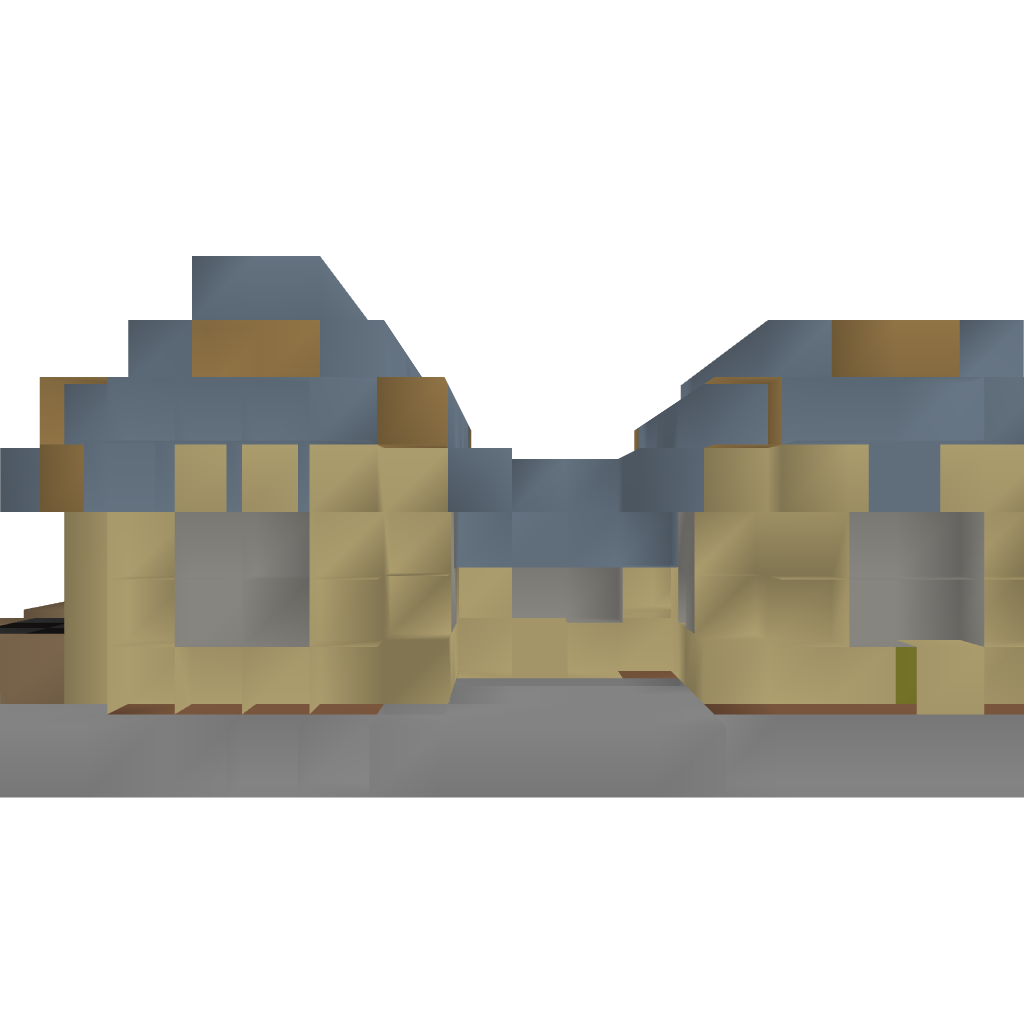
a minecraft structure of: House #2